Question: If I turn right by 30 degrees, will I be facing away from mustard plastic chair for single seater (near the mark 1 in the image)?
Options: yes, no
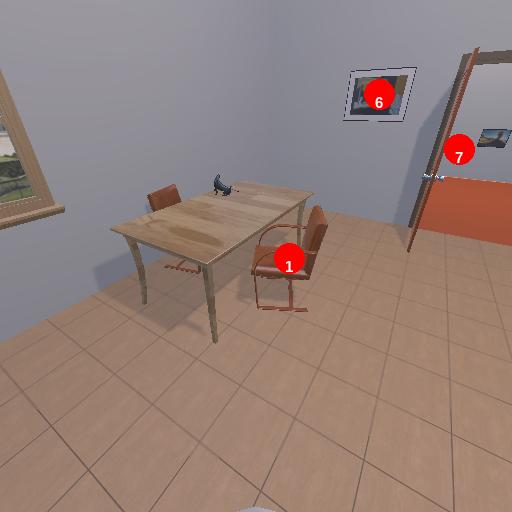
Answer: yes